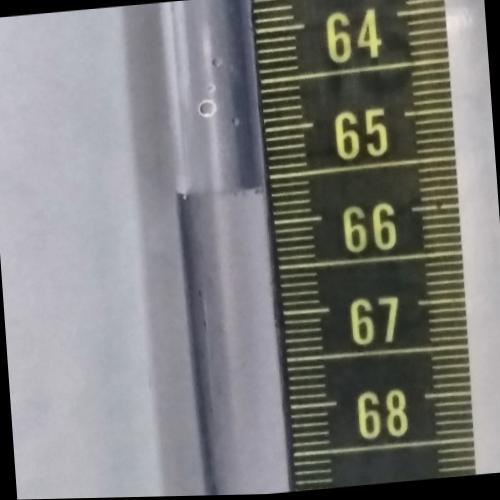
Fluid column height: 65.6 cm